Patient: sex F, age 59
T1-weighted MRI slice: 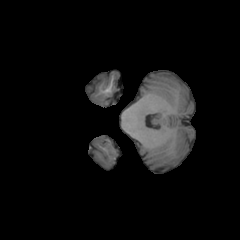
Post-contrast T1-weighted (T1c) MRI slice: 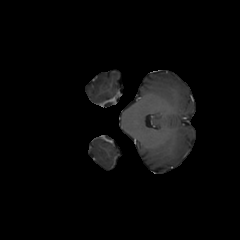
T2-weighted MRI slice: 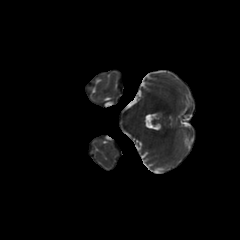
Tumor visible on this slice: no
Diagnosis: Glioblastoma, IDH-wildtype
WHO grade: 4